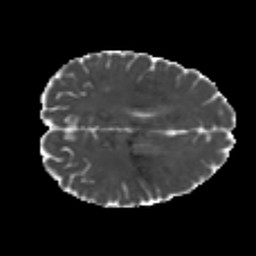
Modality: MD
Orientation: axial
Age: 24
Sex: male
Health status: healthy
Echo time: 0.074 s